Question:
Excuse me I'm a newbie
I don't know how to use a variable defined in python, I need it to be replaced as shown in the image
'''
import string
import requests
from requests.structures import CaseInsensitiveDict
url = "www.url.com:8022/SistemaIdentificacion/servlet/com.personas.consultapersona?030bf8cfcd4bfccbd543df61b1b43f67,gx-no-cache=1648440596691"
NUEMRODEDNI = "41087712"
headers = CaseInsensitiveDict()
headers["User-Agent"] = "Mozilla/5.0 (Windows NT 10.0; Win64; x64; rv:98.0) Gecko/20100101 Firefox/98.0"
headers["Accept"] = "*/*"
headers["Accept-Language"] = "es-AR,es;q=0.8,en-US;q=0.5,en;q=0.3"
headers["Accept-Encoding"] = "gzip, deflate"
headers["GxAjaxRequest"] = "1"
headers["Content-Type"] = "application/json"
headers["AJAX_SECURITY_TOKEN"] = "a6da9873adb..."
headers["X-GXAUTH-TOKEN"] = "eyJ0eXAiOiJ..."
headers["Origin"] = "http://www.url.com"
headers["Connection"] = "keep-alive"
headers["Referer"] = "www.url.com/SistemaIdentificacion/servlet/com.personas.consultapersona"
headers["Cookie"] = "GX_CLIENT_ID=0496f100-9e4e-4e36-a68d-ba3770ee2bff; GX_SESSION_ID=KUqyHU%2FZbpu96sYlj7Gry8bCYpV6CaSgVk0BLxVCpAU%3D; JSESSIONID=1812E6AC00940BDB325EF9592CB93FF8; GxTZOffset=America/Argentina/Buenos_Aires"
data = '{"MPage":false,"cmpCtx":"","parms":[EDIT HERE,{"s":"M","v":[["","(None)"],["F","Femenino"],["M","Masculino"]]},"M",{"User":"","CompanyCode":0,"Profile":"","UsrOneLoginID":"6647","Depid":1,"UsrLP":6488,"unidad":"","unidadid":"68","IMFParteCuerpo":"","denunciasid":0,"destino":"68","TipoPersona":"","NombreArchivo":"","denorigen":"","macdestinoscodorganigrama":""}],"hsh":[],"objClass":"consultapersona","pkgName":"com.personas","events":["ENTER"],"grids":{}}'
resp = requests.post(url, headers=headers, data=data)
print(resp.content)
'''
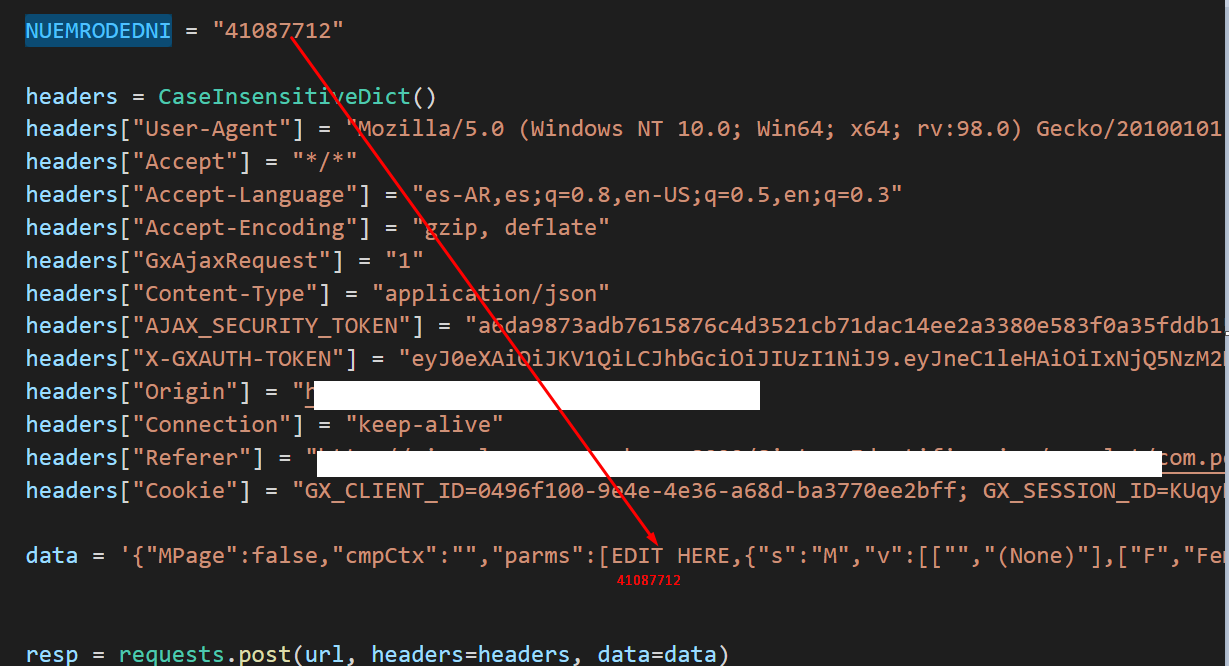
Answer: Please provide your code rather than a of it, so that we can simply copy & run it on our end.
Nontheless you should try:
'''
NUMERODNI = "41087712"
data = '{"MPage":false,"cmpCtx":"","parms":[EDIT HERE,{"s":"M","v":[["","(None)"],["F","Femenino"],["M","Masculino"]]},"M",{"User":"","CompanyCode":0,"Profile":"","UsrOneLoginID":"6647","Depid":1,"UsrLP":6488,"unidad":"","unidadid":"68","IMFParteCuerpo":"","denunciasid":0,"destino":"68","TipoPersona":"","NombreArchivo":"","denorigen":"","macdestinoscodorganigrama":""}],"hsh":[],"objClass":"consultapersona","pkgName":"com.personas","events":["ENTER"],"grids":{}}'
data = data.replace("EDIT HERE", NUMERODNI)
print(data) # '{... "parms":[41087712, ...}'
'''
This the as result.
If your code still does not do what you would like it to, then the actual issue has to be somewhere else.